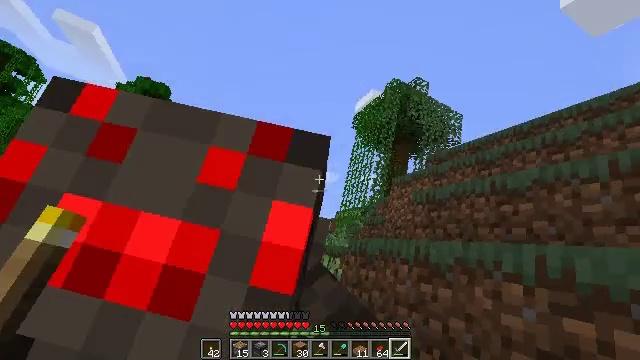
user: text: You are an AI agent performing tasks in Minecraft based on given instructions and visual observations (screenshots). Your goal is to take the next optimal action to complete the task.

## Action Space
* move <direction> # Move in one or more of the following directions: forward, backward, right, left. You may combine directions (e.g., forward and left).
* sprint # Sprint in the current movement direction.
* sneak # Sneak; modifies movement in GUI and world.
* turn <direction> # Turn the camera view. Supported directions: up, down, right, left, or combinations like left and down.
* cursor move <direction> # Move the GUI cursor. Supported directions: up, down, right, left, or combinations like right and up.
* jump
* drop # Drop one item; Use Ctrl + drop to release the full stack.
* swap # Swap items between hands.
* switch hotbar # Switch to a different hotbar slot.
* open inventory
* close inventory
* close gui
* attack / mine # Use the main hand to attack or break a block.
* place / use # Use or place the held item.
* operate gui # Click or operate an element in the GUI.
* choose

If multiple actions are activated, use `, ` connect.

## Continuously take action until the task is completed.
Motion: motion action
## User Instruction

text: Fight a spider.
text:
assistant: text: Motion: attack / mine